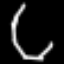
Label: octagon